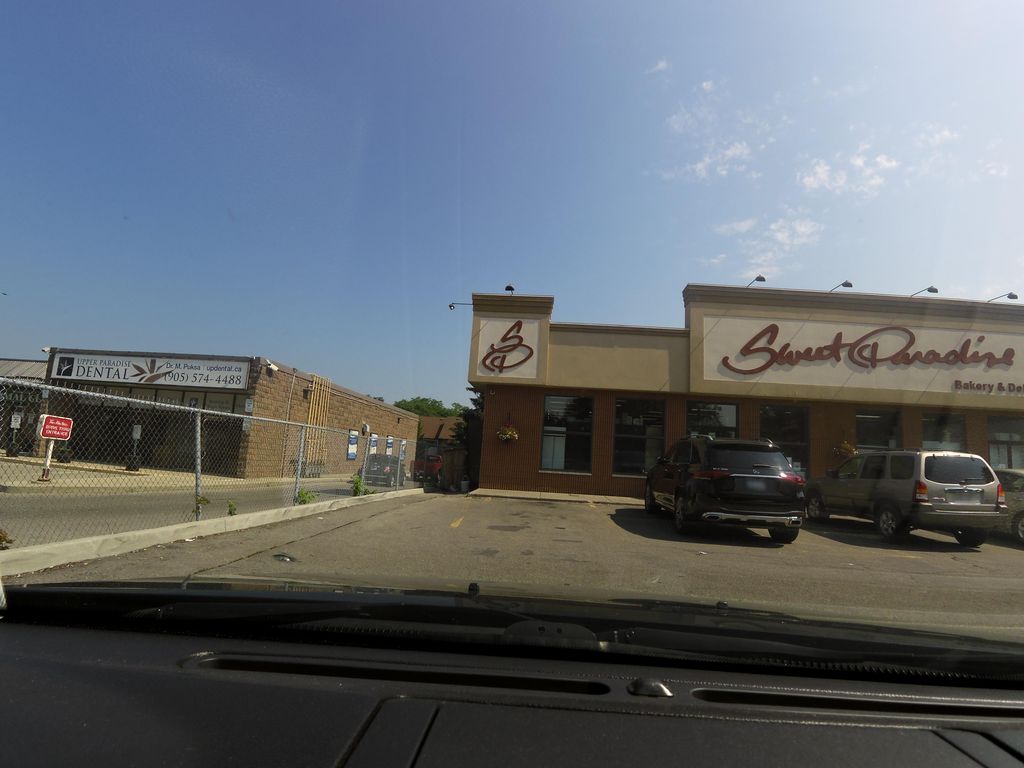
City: hamilton